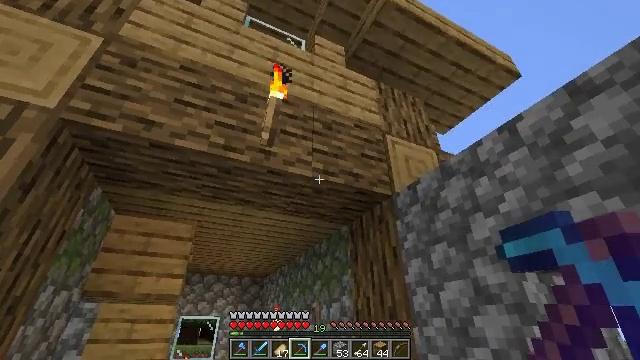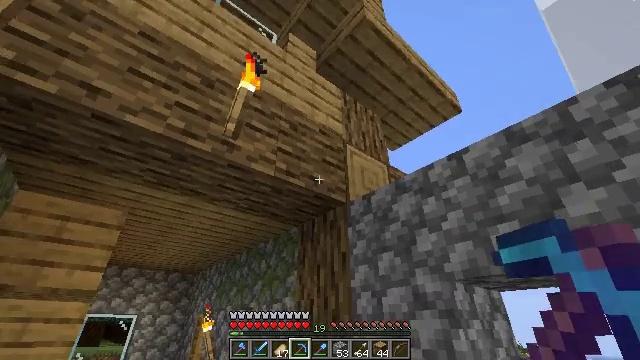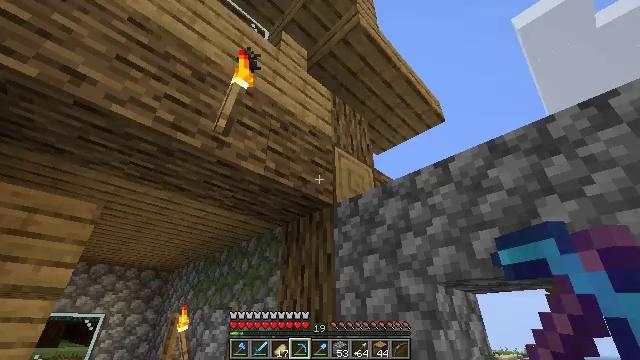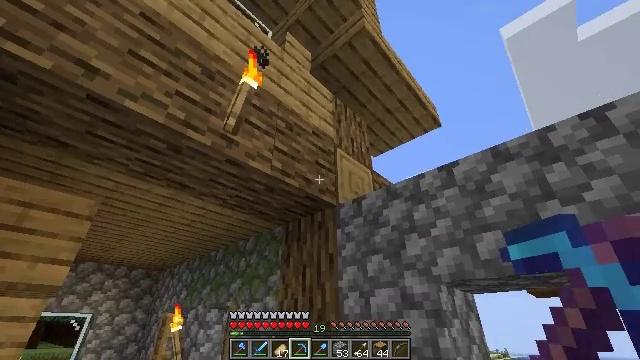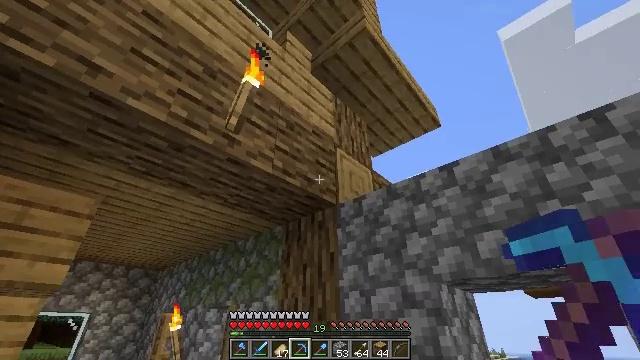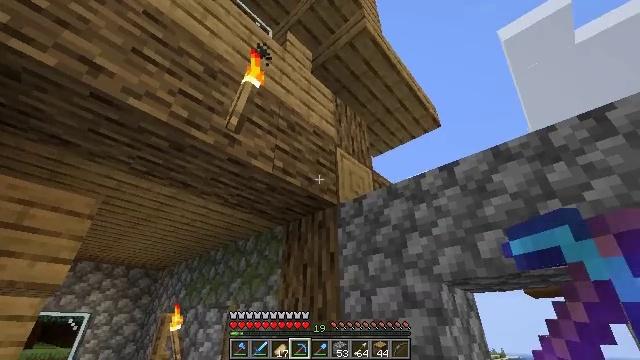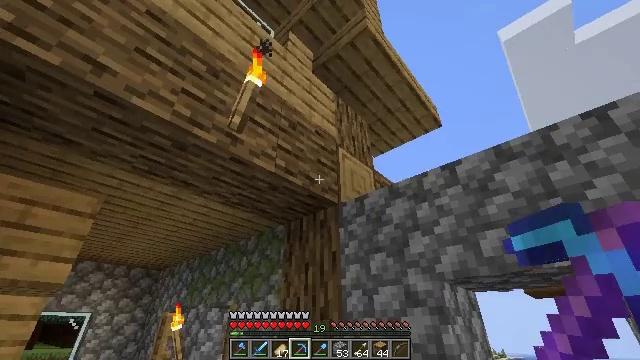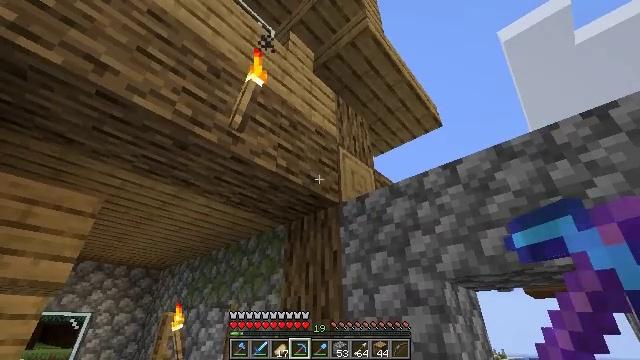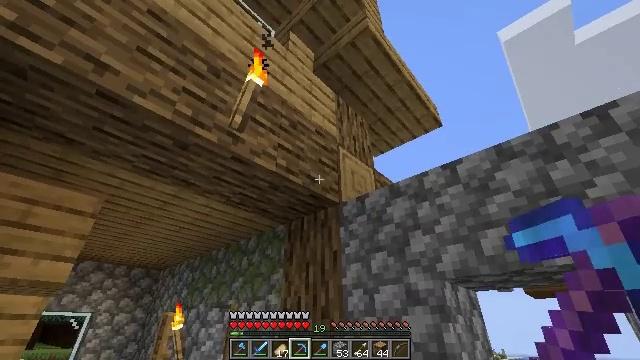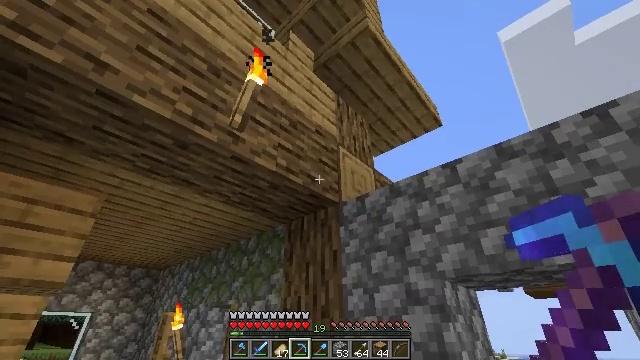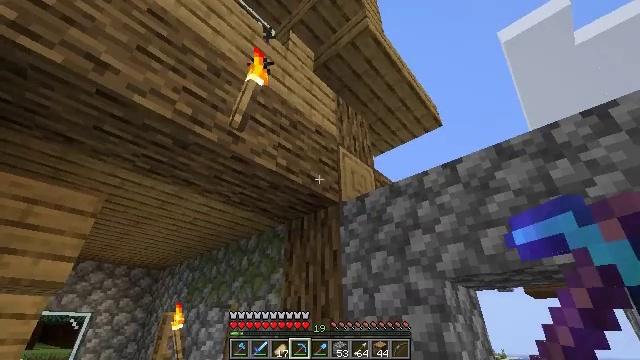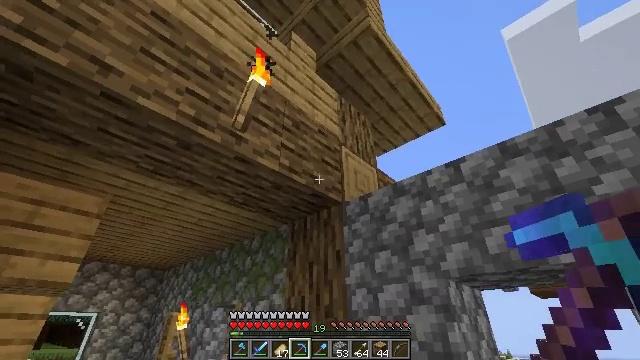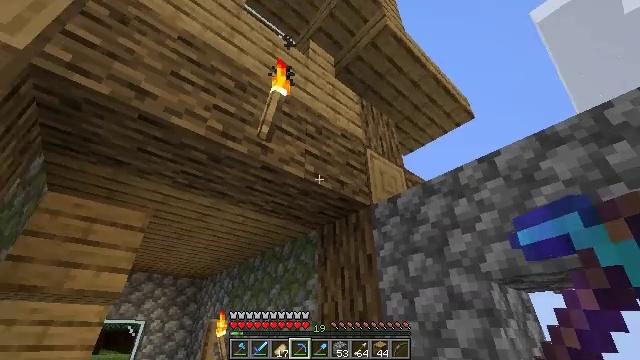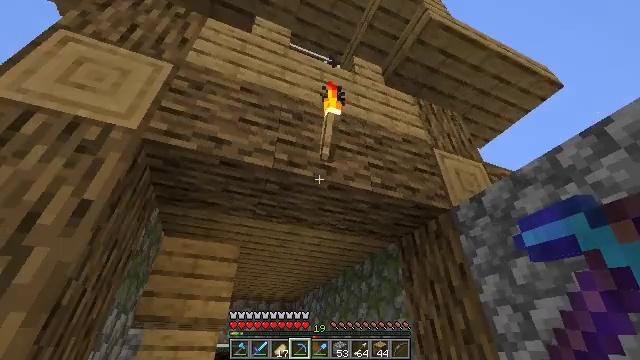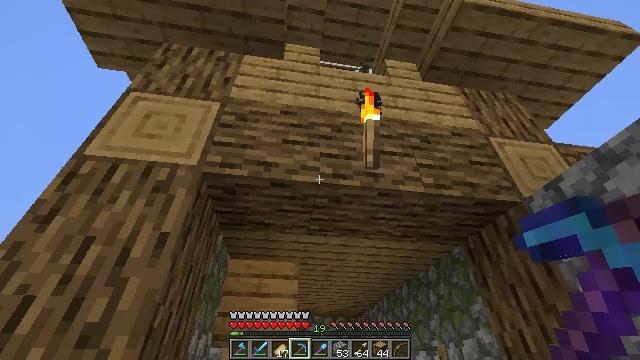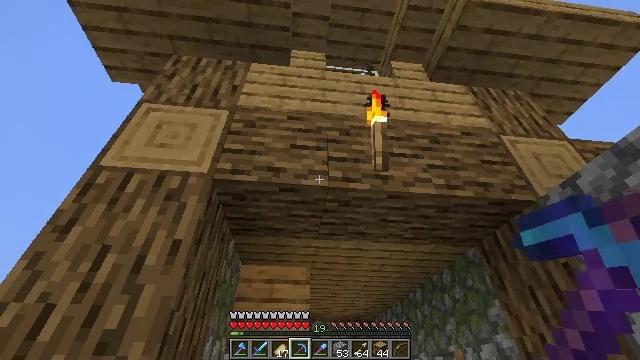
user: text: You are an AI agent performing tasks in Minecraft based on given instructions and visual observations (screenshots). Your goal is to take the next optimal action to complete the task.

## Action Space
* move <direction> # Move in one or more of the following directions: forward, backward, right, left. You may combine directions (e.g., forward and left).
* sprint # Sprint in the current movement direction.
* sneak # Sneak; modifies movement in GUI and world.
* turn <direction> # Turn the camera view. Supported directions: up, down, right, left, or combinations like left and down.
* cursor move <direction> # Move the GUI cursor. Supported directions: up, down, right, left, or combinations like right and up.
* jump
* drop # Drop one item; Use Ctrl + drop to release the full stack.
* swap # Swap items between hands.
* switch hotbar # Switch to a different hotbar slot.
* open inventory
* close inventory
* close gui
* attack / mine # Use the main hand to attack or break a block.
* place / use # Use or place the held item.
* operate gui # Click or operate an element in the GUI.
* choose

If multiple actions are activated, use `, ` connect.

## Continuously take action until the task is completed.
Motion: motion action
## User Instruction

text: Destroy the oak door to retrieve it.
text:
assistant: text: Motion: move left, turn right
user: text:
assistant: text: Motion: turn right
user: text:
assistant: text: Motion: turn right
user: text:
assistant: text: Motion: no_op
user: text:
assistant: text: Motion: no_op
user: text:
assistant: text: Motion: no_op
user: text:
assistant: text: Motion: no_op
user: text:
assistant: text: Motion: no_op
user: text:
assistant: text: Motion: no_op
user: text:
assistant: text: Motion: no_op
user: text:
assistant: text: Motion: no_op
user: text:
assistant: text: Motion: turn left and up
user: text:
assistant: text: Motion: turn left and up
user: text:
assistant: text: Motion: turn left and up
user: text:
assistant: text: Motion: turn left
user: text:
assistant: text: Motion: no_op
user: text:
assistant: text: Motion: no_op
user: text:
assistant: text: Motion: no_op
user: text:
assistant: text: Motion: no_op
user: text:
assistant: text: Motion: no_op
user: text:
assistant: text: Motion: no_op
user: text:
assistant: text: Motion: no_op
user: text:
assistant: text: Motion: no_op
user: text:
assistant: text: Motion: no_op
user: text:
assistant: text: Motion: no_op
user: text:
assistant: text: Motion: no_op
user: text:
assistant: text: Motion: turn right and down
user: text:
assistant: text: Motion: turn right
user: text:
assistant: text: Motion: no_op
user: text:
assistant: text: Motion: no_op